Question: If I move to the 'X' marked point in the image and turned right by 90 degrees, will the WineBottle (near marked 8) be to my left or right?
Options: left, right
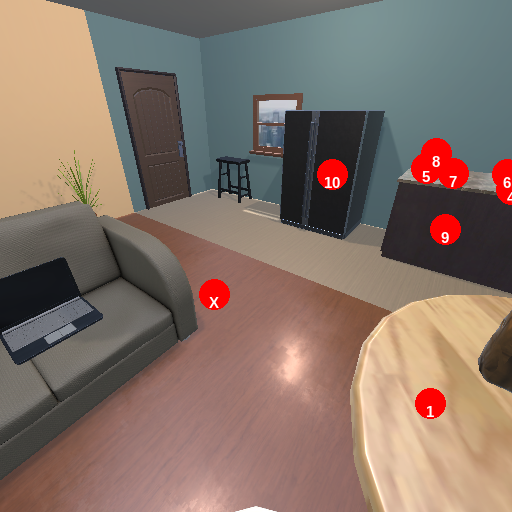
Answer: left